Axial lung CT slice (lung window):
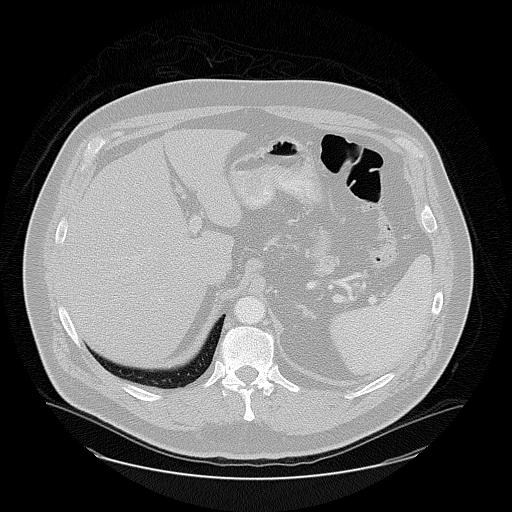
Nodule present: no